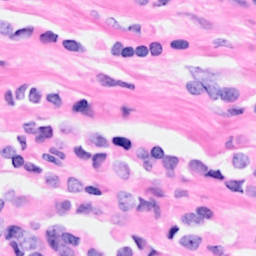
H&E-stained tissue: Breast